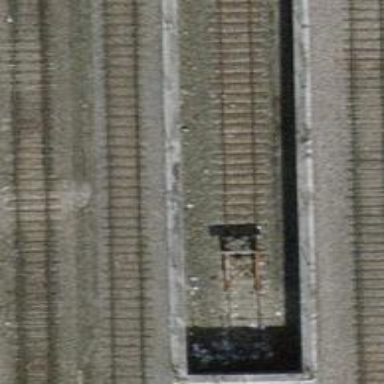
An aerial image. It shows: Railway buffer stop.